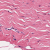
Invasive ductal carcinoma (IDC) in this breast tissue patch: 0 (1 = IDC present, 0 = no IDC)